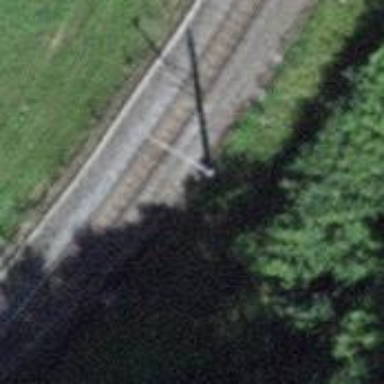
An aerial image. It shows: Narrow-gauge railway track with 1 electrified contact line.